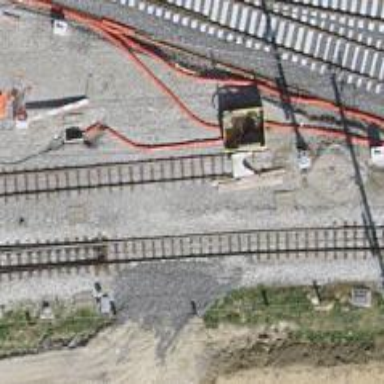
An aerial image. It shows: Railway buffer stop.